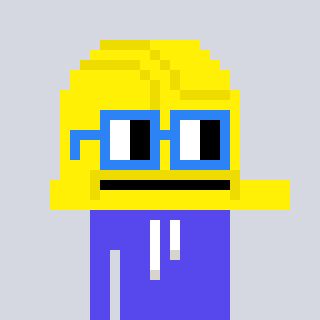
a pixel art character with square blue glasses, a construction helmet-shaped head and a computerblue-colored body on a cool background